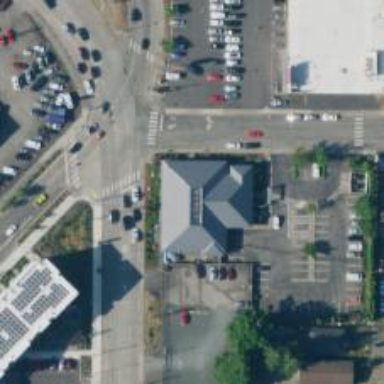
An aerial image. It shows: Clinic.